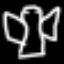
Label: angel